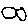
Label: circle